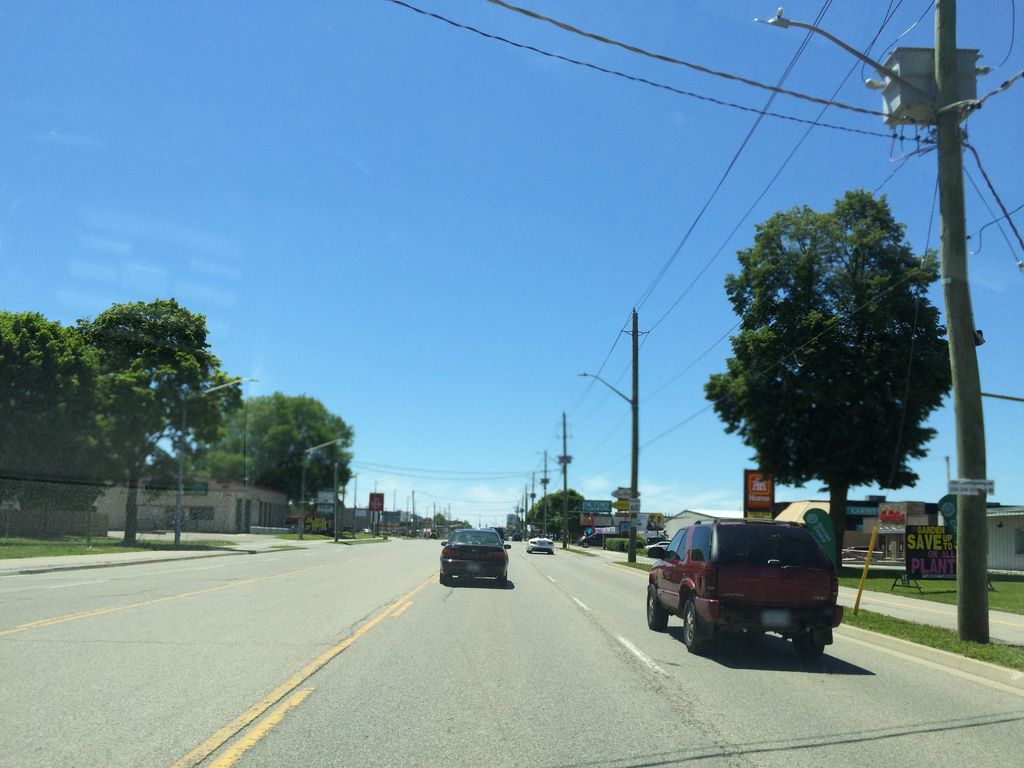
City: kitchener-waterloo